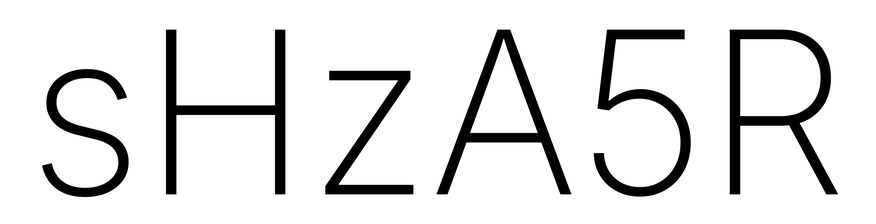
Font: Inter_ExtraLight